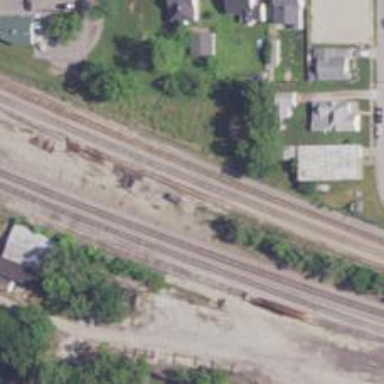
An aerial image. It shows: Railway siding with rails.